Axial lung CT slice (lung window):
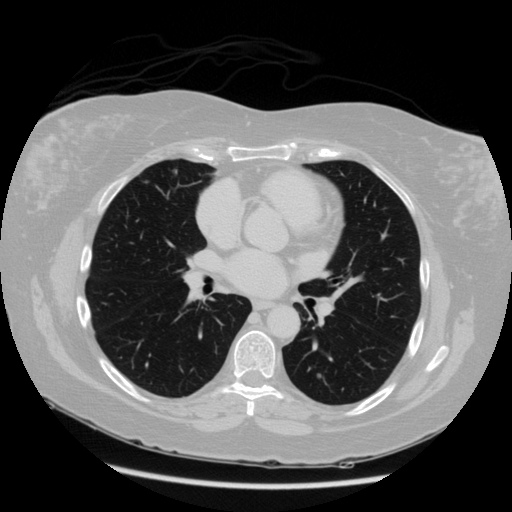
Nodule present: yes
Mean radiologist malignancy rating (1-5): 3